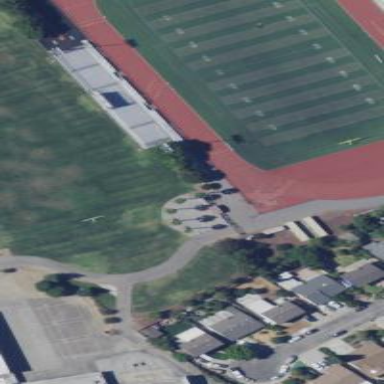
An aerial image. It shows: Artificial turf pitch used for American football.